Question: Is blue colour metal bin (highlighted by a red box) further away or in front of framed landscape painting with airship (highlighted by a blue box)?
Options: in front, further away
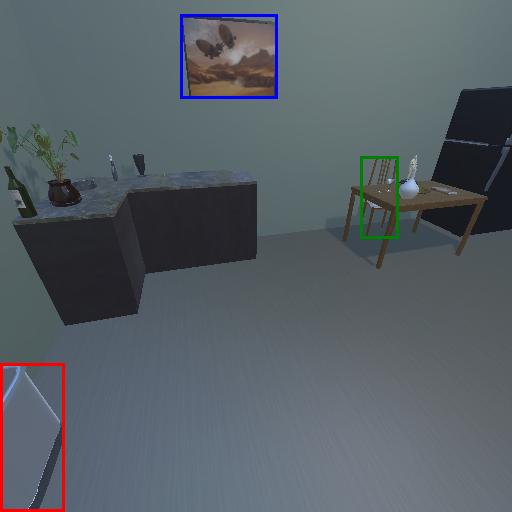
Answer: in front